Field crop: maize
Growth stage: 2
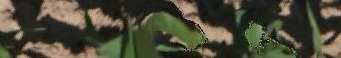
Species: maize